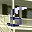
Label: 5